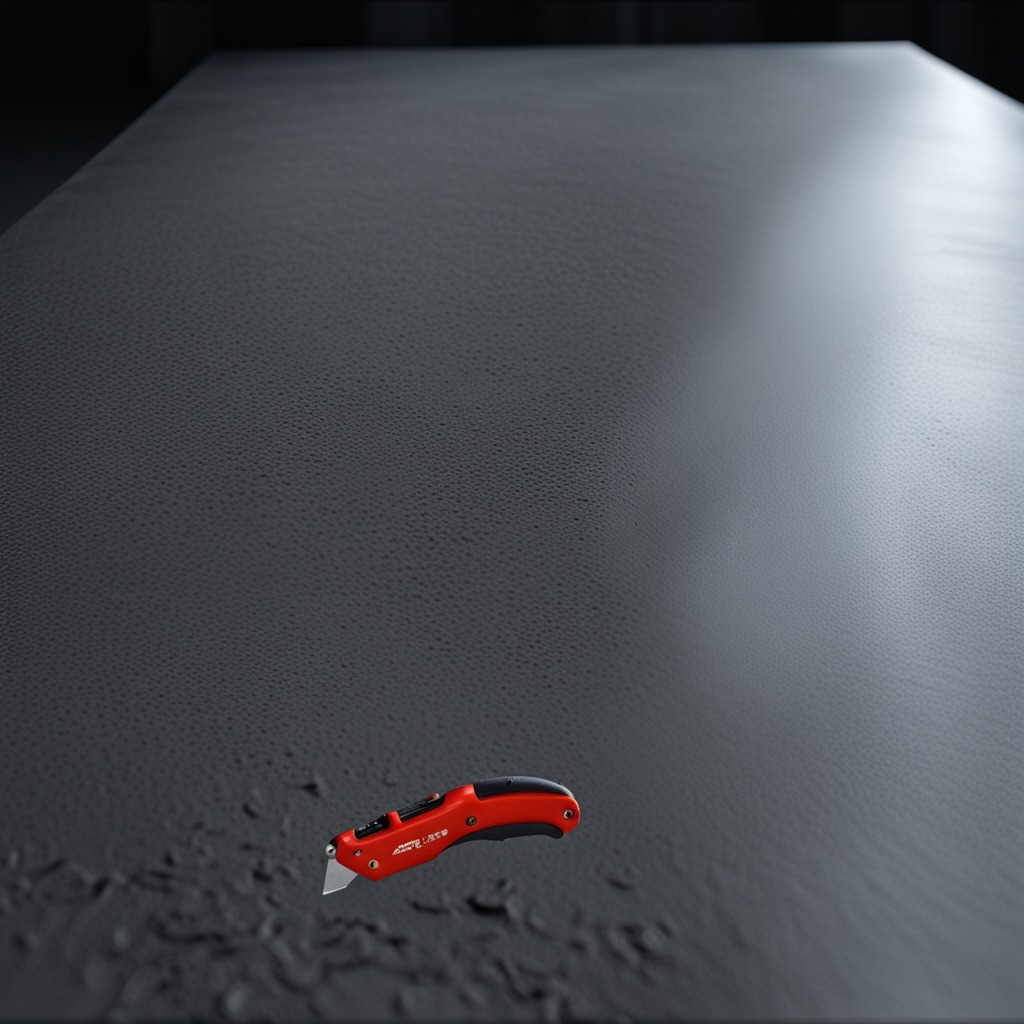
A utility knife lying on the clean granite table inside a workshop at night dim ambient light soft shadows worn but